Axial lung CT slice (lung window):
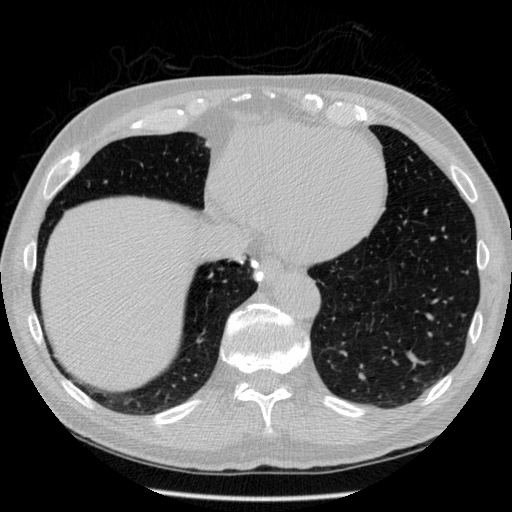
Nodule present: no